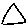
Label: triangle